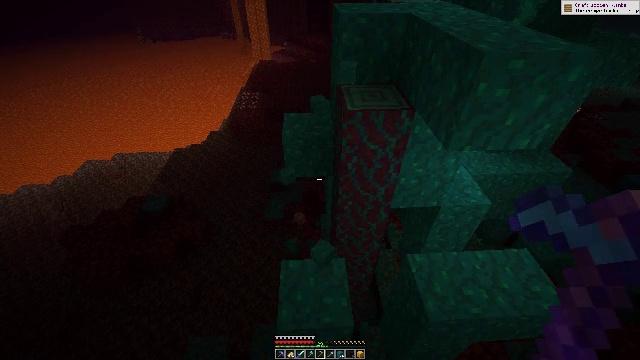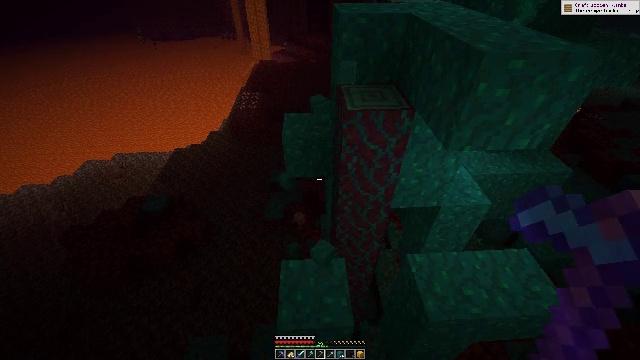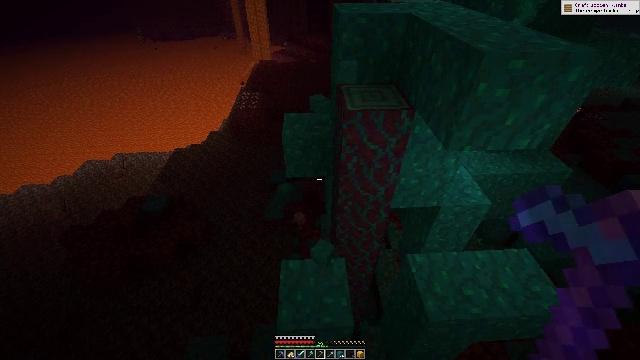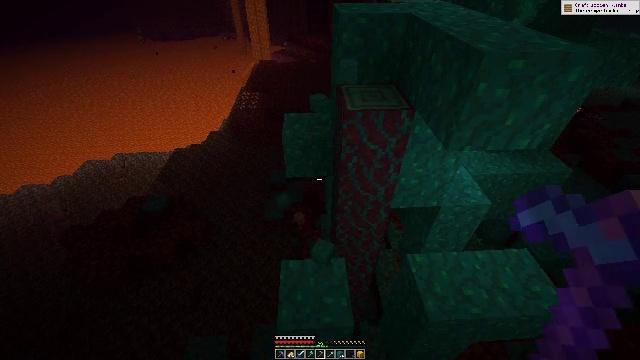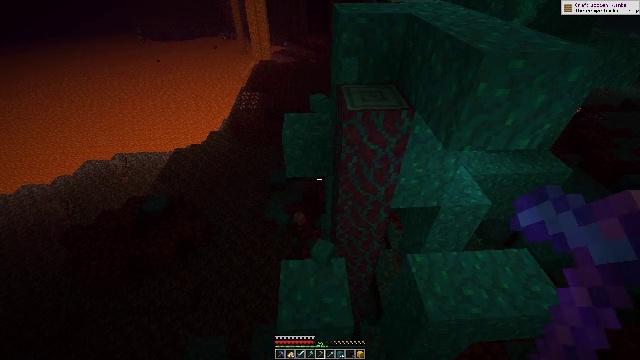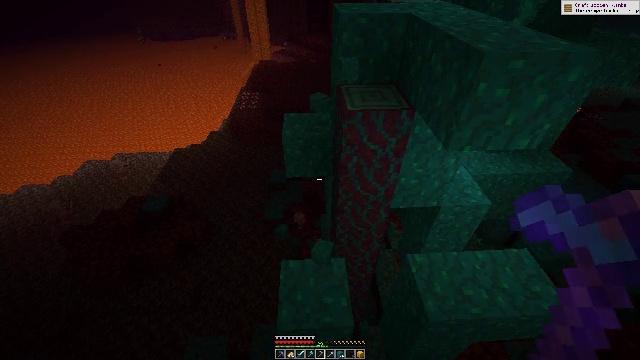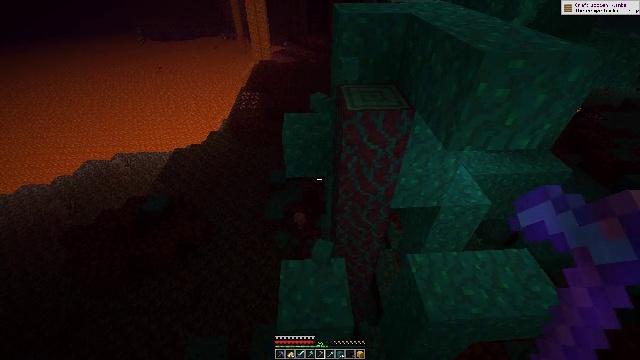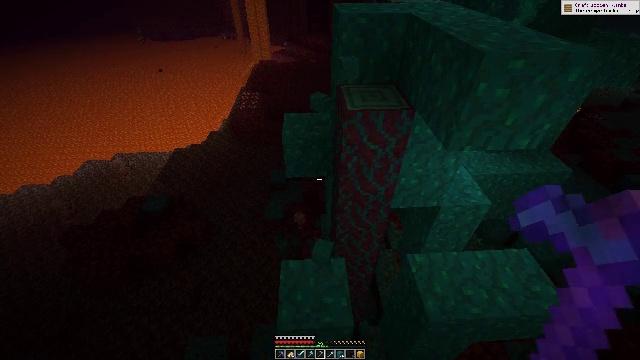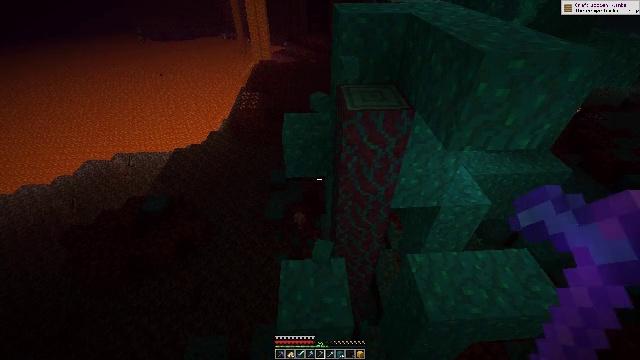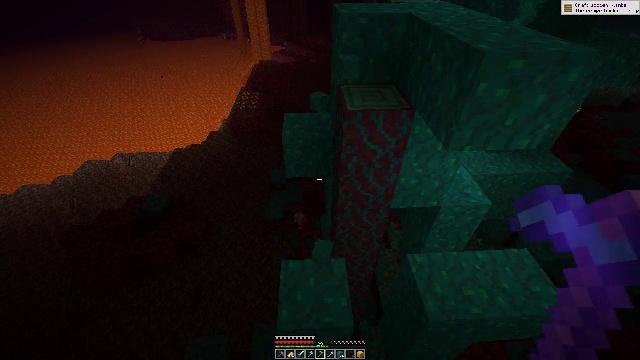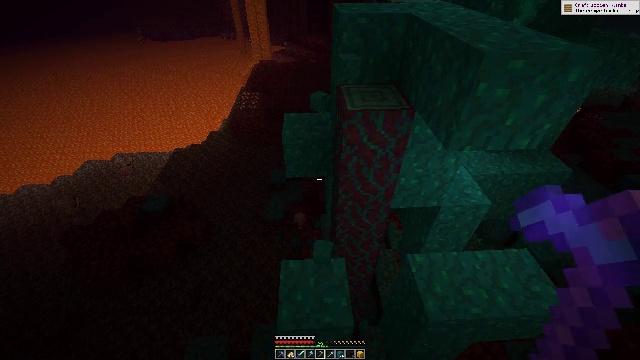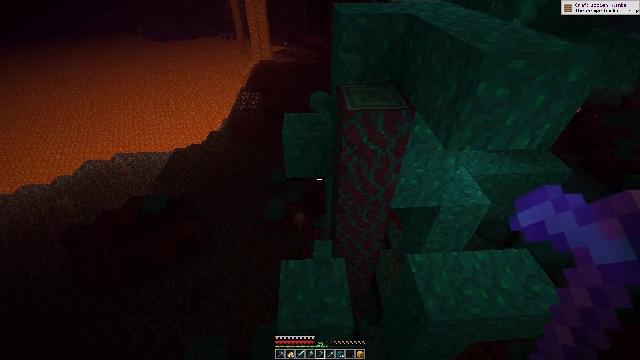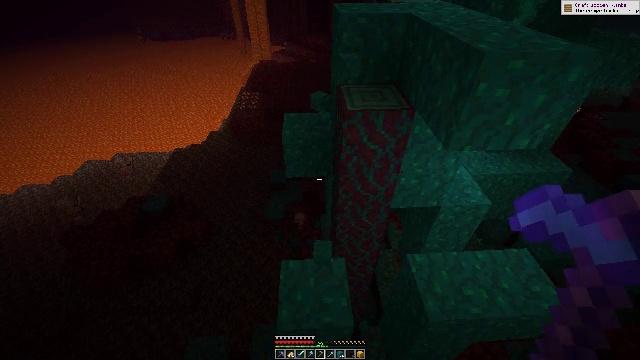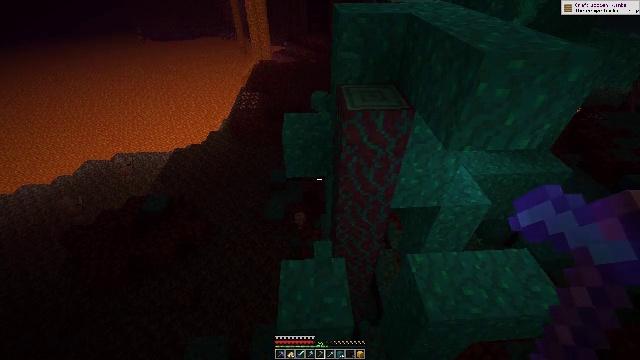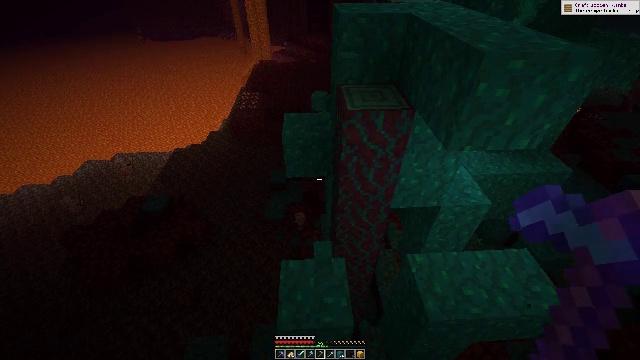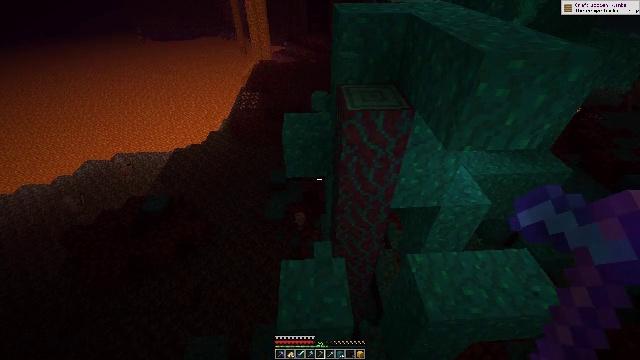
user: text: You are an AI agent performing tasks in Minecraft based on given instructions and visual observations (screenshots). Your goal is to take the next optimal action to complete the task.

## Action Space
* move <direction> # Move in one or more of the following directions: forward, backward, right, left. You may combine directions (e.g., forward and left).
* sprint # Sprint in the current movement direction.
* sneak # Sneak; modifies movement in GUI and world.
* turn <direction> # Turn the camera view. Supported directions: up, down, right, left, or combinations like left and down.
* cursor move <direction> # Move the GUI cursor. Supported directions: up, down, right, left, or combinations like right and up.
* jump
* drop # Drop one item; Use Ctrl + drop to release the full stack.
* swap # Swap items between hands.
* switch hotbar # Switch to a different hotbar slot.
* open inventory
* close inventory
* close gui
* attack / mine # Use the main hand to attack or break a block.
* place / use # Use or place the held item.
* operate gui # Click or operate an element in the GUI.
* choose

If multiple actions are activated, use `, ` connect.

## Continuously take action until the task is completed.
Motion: motion action
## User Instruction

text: Collect warped wart block.
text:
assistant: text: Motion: attack / mine
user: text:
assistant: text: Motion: attack / mine
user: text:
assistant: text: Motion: attack / mine
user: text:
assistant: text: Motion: attack / mine
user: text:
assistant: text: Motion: attack / mine
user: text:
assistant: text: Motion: attack / mine
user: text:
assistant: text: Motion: attack / mine
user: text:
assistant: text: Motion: attack / mine
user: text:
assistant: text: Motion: attack / mine
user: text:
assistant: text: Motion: attack / mine
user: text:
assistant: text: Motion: attack / mine
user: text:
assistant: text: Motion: attack / mine
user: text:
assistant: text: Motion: attack / mine
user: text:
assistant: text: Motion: attack / mine
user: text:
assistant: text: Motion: attack / mine
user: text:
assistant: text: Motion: attack / mine
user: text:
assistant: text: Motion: attack / mine
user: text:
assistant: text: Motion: attack / mine
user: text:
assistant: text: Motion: attack / mine
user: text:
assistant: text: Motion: attack / mine
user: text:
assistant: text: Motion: attack / mine
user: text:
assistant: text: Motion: attack / mine
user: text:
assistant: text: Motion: attack / mine
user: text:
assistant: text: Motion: attack / mine
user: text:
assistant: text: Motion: attack / mine
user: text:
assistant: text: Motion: attack / mine
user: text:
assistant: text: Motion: attack / mine
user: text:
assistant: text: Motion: attack / mine
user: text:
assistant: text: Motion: attack / mine
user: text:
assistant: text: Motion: attack / mine